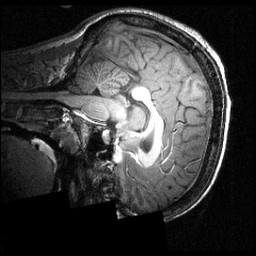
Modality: T1w
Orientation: sagittal
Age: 22
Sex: male
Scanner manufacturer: siemens
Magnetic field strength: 3.951 T
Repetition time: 1.5 s
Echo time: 0.00335 s